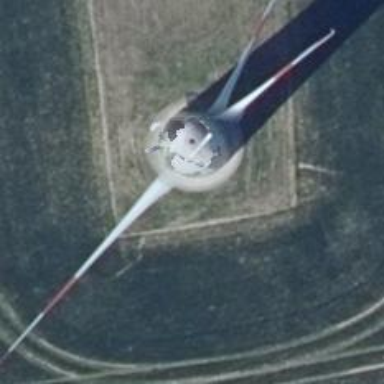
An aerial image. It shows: Wind generator using horizontal axis wind turbines.